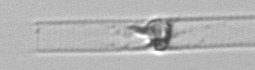
Label: Dactyliosolen_blavyanus